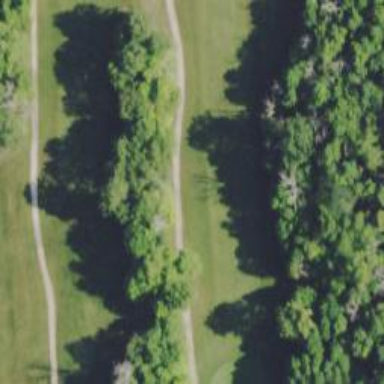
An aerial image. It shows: Golf hole.